Current action and preconditions to check: trajectory_clear

Your task: For each precondition in the list above, predict whether it will hold at this action.

Consider the current scene as observed from the mobile robot's camera, and analyze the predicted future states of all dynamic agents (e.g., people, animals, vehicles, or any moving entities) within the NEXT SECOND.

IMPORTANT: Only answer "very likely" if you are absolutely certain—based on strong, clear evidence—that a dynamic agent will violate the precondition in the predicted future state. Do NOT answer "very likely" for unlikely, ambiguous, or low-probability risks.

Ask yourself for each precondition: Is there a high probability, with clear and convincing evidence, that the predicted future states of any dynamic agent will interfere with the predicted future state of the currently executing action within the NEXT SECOND, causing that precondition to fail?

Assess the risk level based on these predictions. Use "likely" or "very likely" if motions create a clear risk of interference.

Use "neutral" or "improbable" if agents are nearby but their predicted paths are clearly diverging or non-conflicting.

Failure Risk Categories: "very improbable", "improbable", "neutral", "likely", "very likely"

Answer Format: Output ONLY the probability_of_failure value from these categories: "very improbable", "improbable", "neutral", "likely", "very likely"

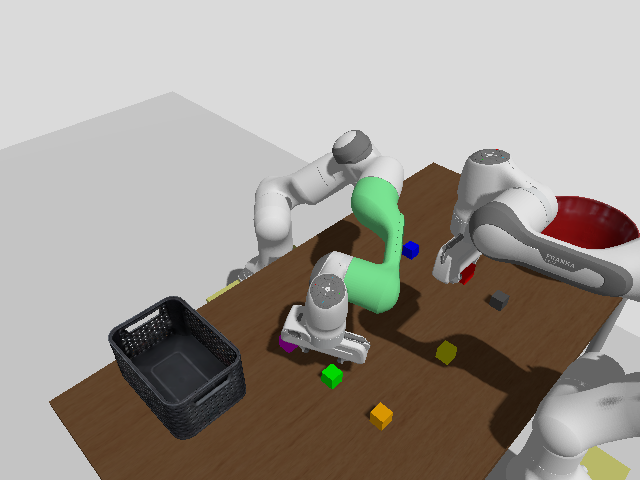

Answer: very improbable